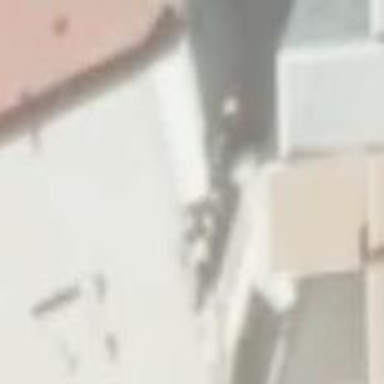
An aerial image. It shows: Part of building.